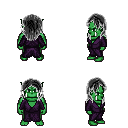
a pixel art fantasy rpg character, male body template, orc, green skin, purple robe, gold greaves, gray long hairstyle, four views (front, back, left, right), 2x2 character sprite sheet, small pixel art, hard edges, no anti-aliasing